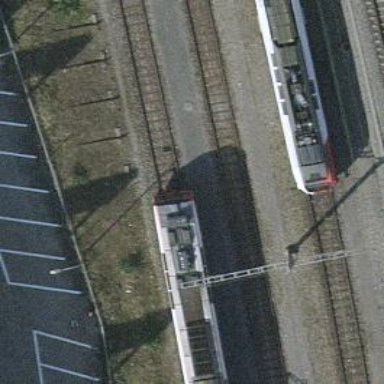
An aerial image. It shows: Rail yard with electrified rails and single track.